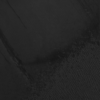
Label: not_dusty